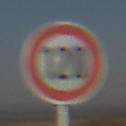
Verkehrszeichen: Geschwindigkeit120
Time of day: MorningAfternoon
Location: Outdoor (Nature)
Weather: Clear
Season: NotSpecified
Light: Natural